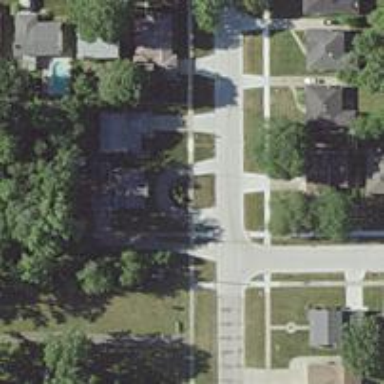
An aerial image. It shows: Footway crossing.